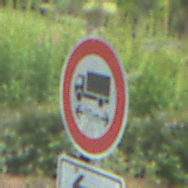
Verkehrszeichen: TatsaechlicheLaenge
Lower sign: RichtungsangabeDurchPfeile2
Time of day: Midday
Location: Outdoor (Nature)
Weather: PartlyCloudy
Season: NotSpecified
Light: Natural